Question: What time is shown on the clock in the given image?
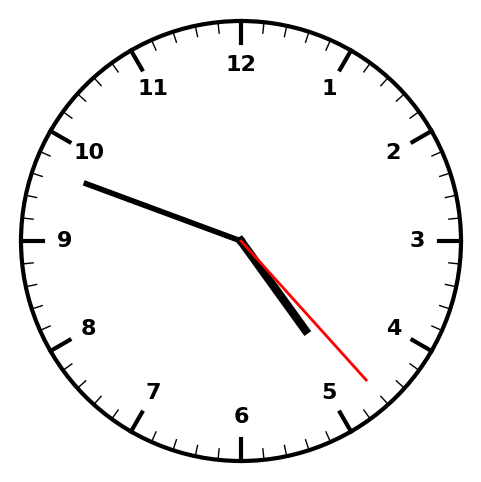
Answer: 04:48:23